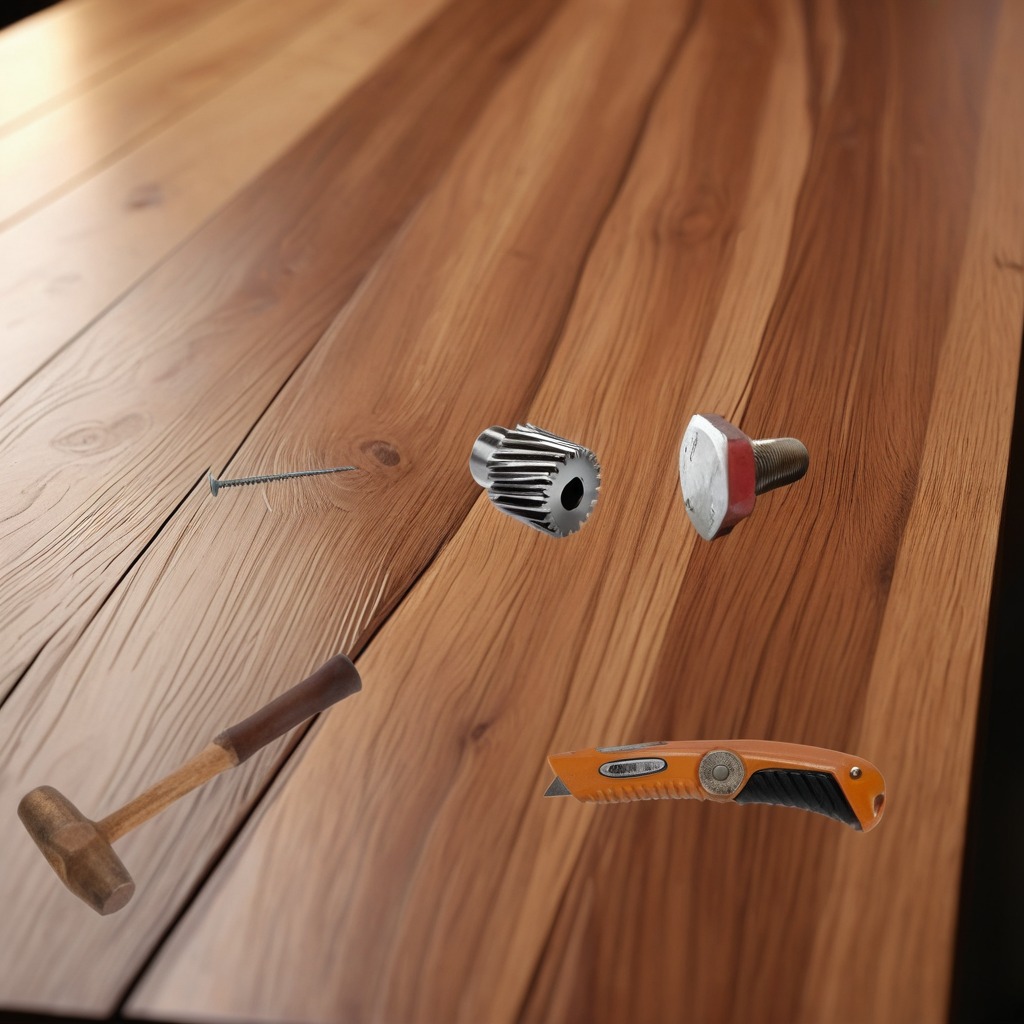
A steel gear with teeth, a utility knife, a metal machine screw, an iron nail, and a hammer are lying on a wooden table in a carpentry studio.